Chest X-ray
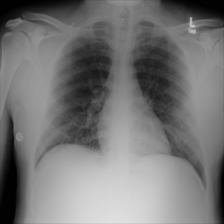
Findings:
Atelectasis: negative
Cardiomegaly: negative
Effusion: negative
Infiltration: positive
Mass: negative
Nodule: negative
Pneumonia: negative
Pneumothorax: negative
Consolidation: negative
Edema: negative
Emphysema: negative
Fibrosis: negative
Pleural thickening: negative
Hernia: negative